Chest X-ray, AP view. Patient: 78 years old, sex F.
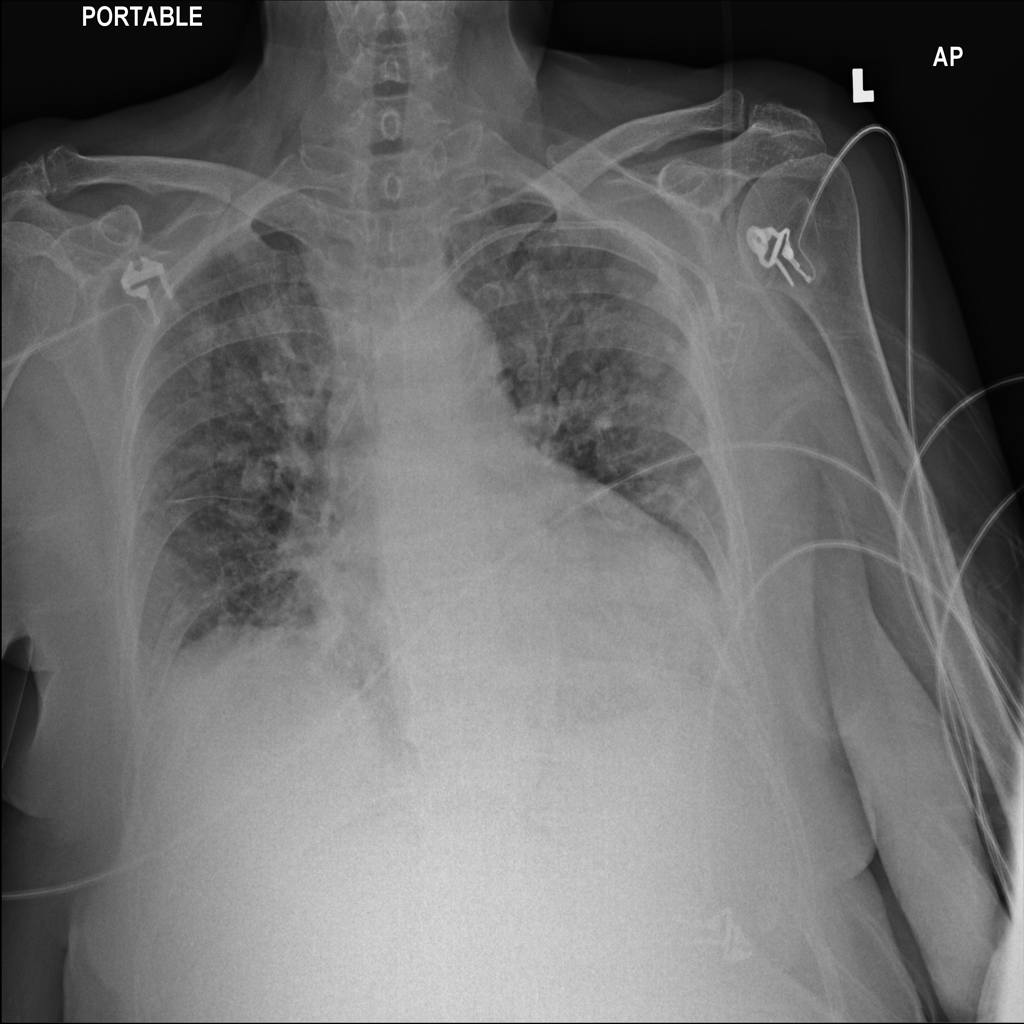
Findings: Cardiomegaly, Nodule